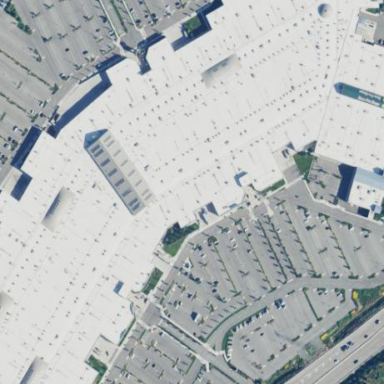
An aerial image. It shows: Mall building.